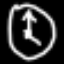
Label: clock